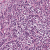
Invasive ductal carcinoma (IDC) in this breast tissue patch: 1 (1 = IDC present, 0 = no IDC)